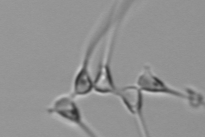
Label: Asterionellopsis_glacialis